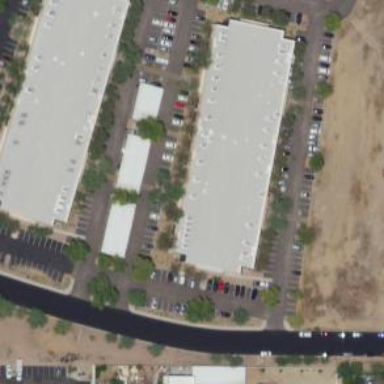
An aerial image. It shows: Commercial building.